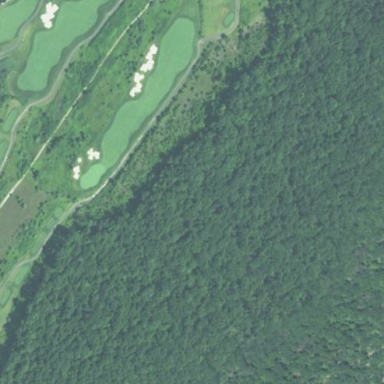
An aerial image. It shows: Rough area on grassy golf course.